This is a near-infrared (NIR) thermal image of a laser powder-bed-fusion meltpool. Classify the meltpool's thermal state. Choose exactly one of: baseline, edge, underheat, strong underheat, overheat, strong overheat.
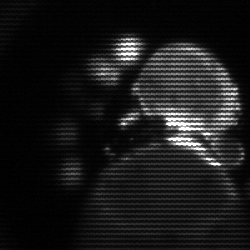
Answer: edge